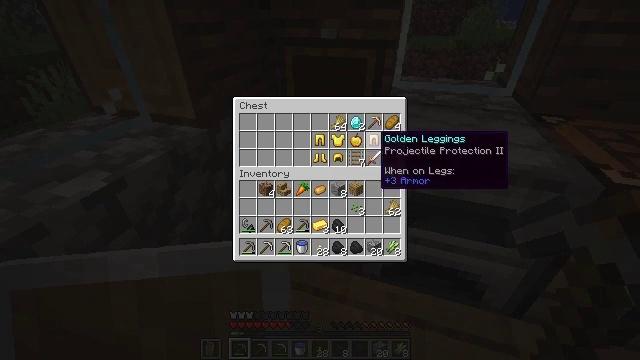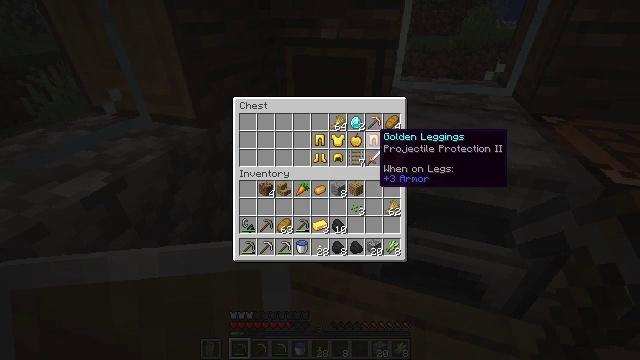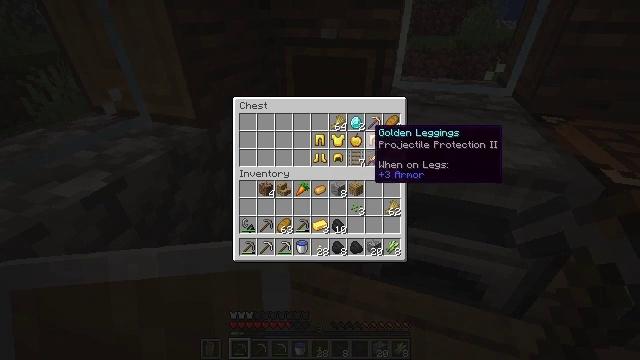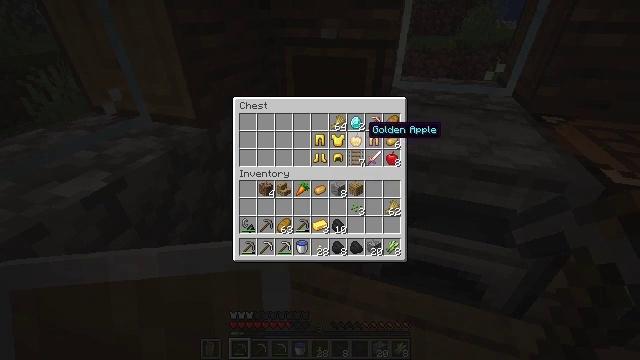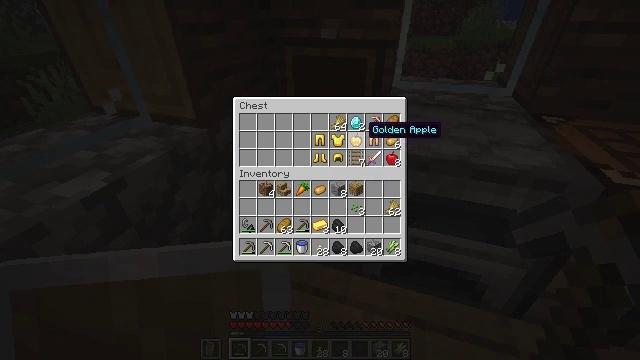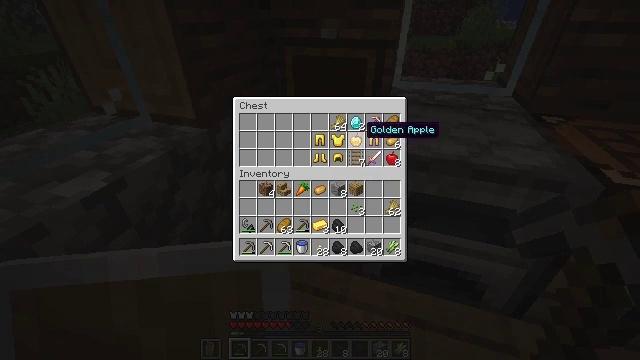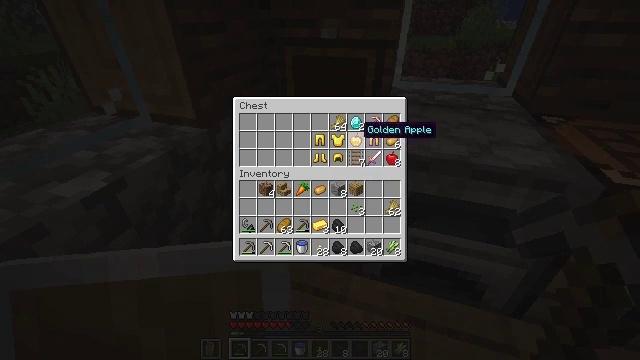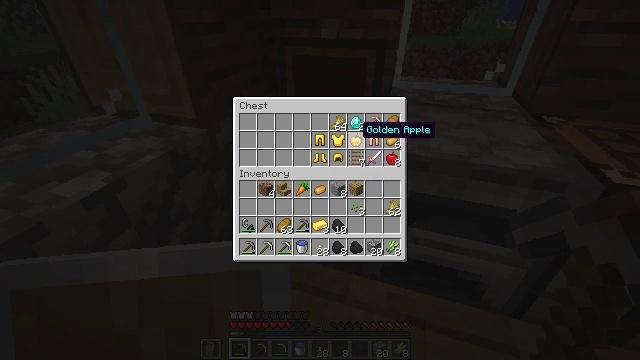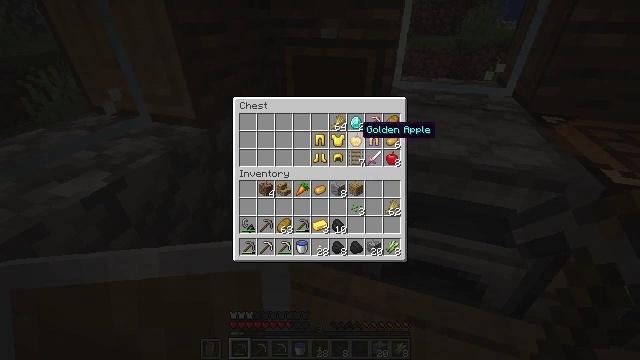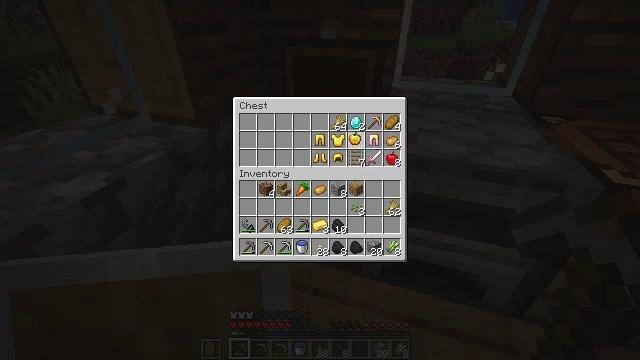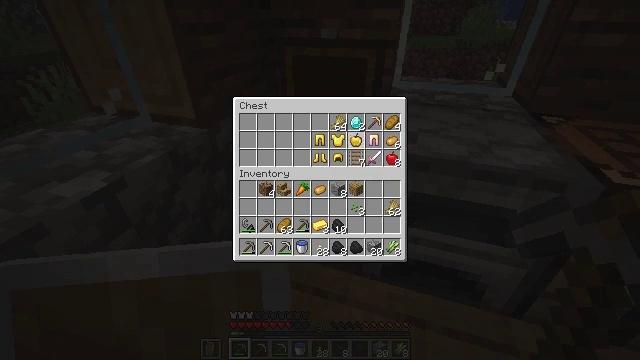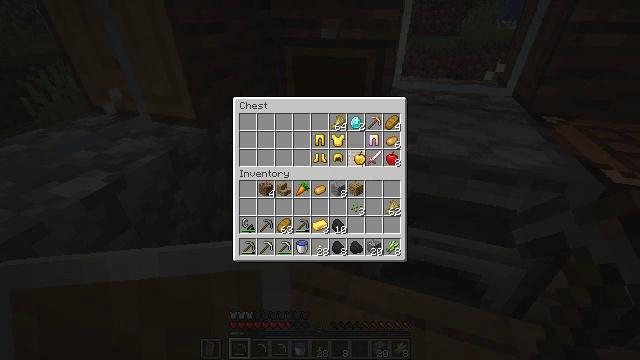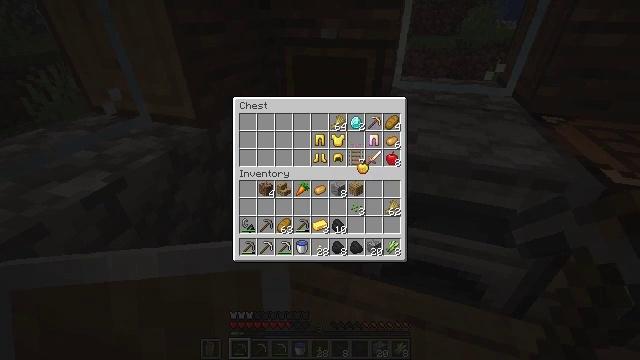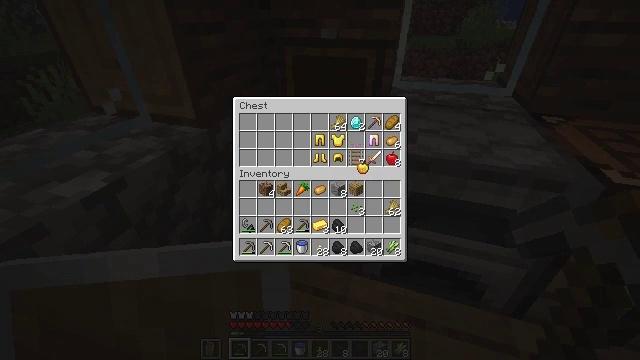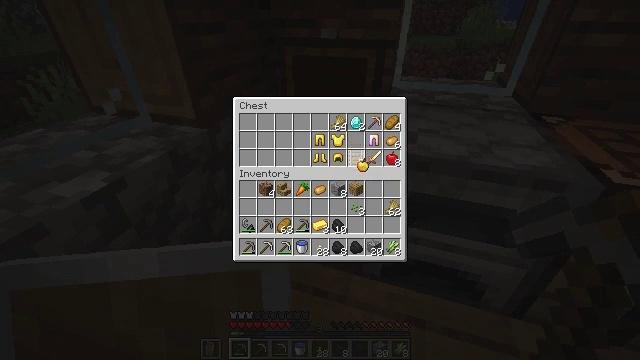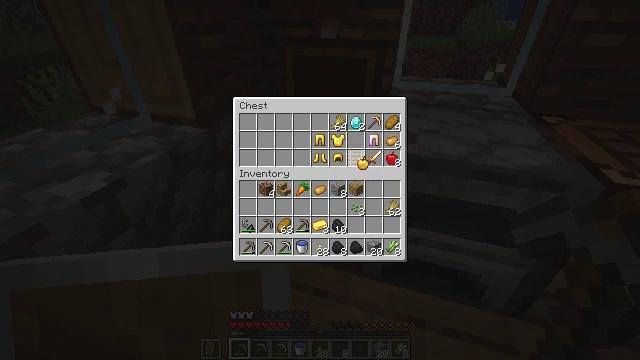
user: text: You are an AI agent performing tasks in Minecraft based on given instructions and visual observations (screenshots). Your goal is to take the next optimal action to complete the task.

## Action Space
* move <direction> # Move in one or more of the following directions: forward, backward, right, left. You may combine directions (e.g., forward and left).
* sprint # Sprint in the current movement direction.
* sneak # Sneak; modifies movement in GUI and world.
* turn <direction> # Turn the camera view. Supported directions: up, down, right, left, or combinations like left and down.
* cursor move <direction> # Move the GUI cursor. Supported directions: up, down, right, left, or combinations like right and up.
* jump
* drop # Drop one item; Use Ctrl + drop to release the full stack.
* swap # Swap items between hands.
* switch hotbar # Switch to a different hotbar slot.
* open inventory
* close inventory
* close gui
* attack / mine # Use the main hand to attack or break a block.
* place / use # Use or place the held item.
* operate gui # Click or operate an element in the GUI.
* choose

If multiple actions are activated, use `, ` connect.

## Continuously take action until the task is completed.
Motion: motion action
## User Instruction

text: Attack the stripped oak log to collect it.
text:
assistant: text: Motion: no_op
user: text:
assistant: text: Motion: no_op
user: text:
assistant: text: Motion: no_op
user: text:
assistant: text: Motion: no_op
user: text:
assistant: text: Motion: no_op
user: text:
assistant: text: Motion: no_op
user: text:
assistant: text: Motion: no_op
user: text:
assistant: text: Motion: no_op
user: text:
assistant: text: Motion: attack / mine
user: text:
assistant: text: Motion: attack / mine
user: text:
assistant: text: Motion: turn down, attack / mine
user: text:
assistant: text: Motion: turn down
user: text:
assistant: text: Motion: no_op
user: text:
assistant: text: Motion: no_op
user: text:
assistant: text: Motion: no_op
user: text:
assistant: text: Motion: turn up
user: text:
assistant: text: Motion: turn up
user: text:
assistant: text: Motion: no_op
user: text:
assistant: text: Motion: no_op
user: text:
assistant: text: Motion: no_op
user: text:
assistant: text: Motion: no_op
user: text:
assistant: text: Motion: no_op
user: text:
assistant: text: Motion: no_op
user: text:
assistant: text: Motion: attack / mine
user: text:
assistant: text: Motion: attack / mine
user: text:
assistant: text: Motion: attack / mine
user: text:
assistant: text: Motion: attack / mine
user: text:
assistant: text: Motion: no_op
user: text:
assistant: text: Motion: no_op
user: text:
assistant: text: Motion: no_op